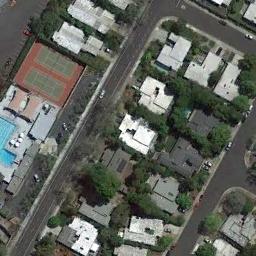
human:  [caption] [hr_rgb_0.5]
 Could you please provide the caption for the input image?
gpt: There are two tennis courts and four billiards tables on the playground .

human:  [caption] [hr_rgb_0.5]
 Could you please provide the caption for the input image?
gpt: There is a road between tennis court and residential area .

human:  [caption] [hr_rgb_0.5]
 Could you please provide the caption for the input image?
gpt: The tennis court is next to some buildings and trees .

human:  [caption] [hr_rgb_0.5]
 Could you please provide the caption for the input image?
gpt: There are many different shapes and sizes of buildings next to the tennis courts .

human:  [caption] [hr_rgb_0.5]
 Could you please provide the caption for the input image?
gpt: There are many buildings and some green trees near the tennis court .